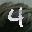
Label: 4